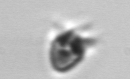
Label: Ciliophora